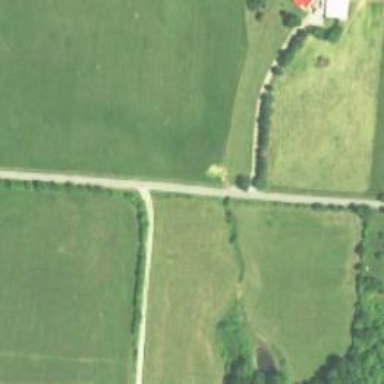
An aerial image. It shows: Driveway.